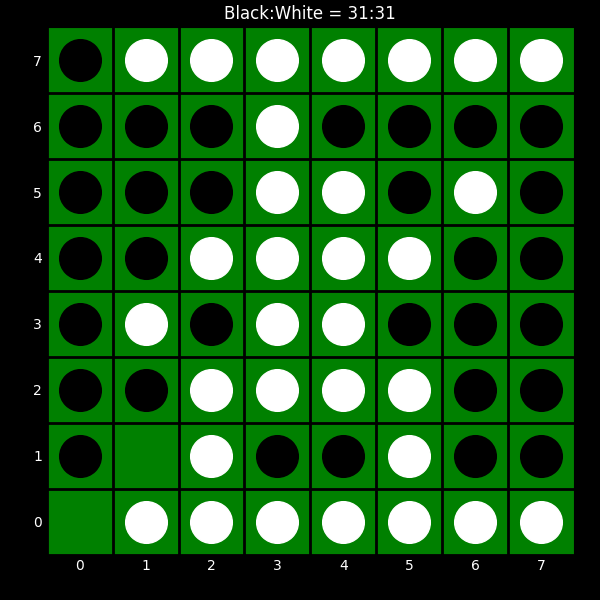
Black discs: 31
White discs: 31